Question: I have been working on a project in which I had to replicate exactly <URL>
The video tag that I have used to play a background video, displays only half in Internet Explorer, but works just fine with other browsers. The version if IE I have is 11.0 . Following is the screenshot

I tried hard, but can't put my finger exactly on where am I going wrong. I'd appreciate if someone could help me find my mistake...
Also, the footer is not being responsive.
Here is my entire code ->
Index.html
'''
<!DOCTYPE html>
<html lang="en">
<head>
<meta charset="utf-8">
<meta http-equiv="X-UA-Compatible" content="IE=edge">
<meta name="viewport" content="width=device-width, initial-scale=1">
<meta name="description" content="">
<meta name="author" content="">
<title>Project Jacquard</title>
<!-- Bootstrap Core CSS -->
<link href="css/bootstrap.min.css" rel="stylesheet">
<link href="http://fonts.googleapis.com/css?family=Karla:400,700,400italic,700italic" rel="stylesheet">
<!-- Custom CSS -->
<link href="css/one-page-wonder.css" rel="stylesheet">
<link href="css/yes.css" rel="stylesheet">
<!-- HTML5 Shim and Respond.js IE8 support of HTML5 elements and media queries -->
<!-- WARNING: Respond.js doesn't work if you view the page via file:// -->
<!--[if lt IE 9]>
<script src="https://oss.maxcdn.com/libs/html5shiv/3.7.0/html5shiv.js"></script>
<script src="https://oss.maxcdn.com/libs/respond.js/1.4.2/respond.min.js"></script>
<![endif]-->
</head>
<body>
<!-- Navigation -->
<nav class="navbar navbar-inverse navbar-fixed-top" role="navigation">
<div class="container">
<div class="navbar-header">
<span class="sr-only">Toggle navigation</span>
<span class="icon-bar"></span>
<span class="icon-bar"></span>
<span class="icon-bar"></span>
<img id="img1" src="img/jacquard-row.svg" alt="Project Jacquard" class="ri" style=""><!-- width:22.5%; -->
</div>
</div>
<!-- /.container -->
</nav>
<header class="header-image">
<div class="headline" style="height: 850px;">
<div class="container" id="content">
<h2 style="padding-bottom: 20px;">Technology woven in.</h2>
<button class="centerButton">Play Film</button>
</div>
<video class="vid" autoplay loop controls muted> <!-- id="bgvid" style="width:1349; height:600;" -->
<source src="video/Jacquard.mp4" type="video/mp4">
<img id="alternative" src="alternative.jpg" />
</video>
<iframe style="margin-top: 60px;" class="vid" id="yt" src="https://www.youtube.com/embed/qObSFfdfe7I" frameborder="0" allowfullscreen></iframe>
</div>
</header>
<!-- Page Content -->
<div class="container">
<!-- Second Featurette -->
<div class="featurette" id="services">
<h2 style="text-align: center; padding-bottom: 50px;">Introducing Project Jacquard</h2>
<img class="featurette-image img-responsive pull-left" src="img/1.jpg" style="padding-right: 50px; padding-left: 50px; padding-bottom: 50px;">
<p class="lead" style="padding-right: 50px; padding-left: 50px;">Project Jacquard makes it possible to weave touch and gesture interactivity into any textile using standard, industrial looms.</p>
<br />
<p class="lead" style="padding-right: 50px; padding-left: 50px;">Everyday objects such as clothes and furniture can be transformed into interactive surfaces.</p>
</div>
<!-- Third Featurette -->
<div class="featurette" id="contact" style="padding-top: 50px;">
<h2 style="text-align: center; padding-bottom: 50px;"> Spinning conductive yarns</h2>
<img class="featurette-image img-responsive pull-right" src="img/2.jpg" style="padding-right: 50px; padding-left: 50px; padding-bottom: 50px;">
<p class="lead" style="padding-right: 50px; padding-left: 50px;">This is possible thanks to new conductive yarns, created in collaboration with our industrial partners.</p>
<br>
<p class="lead" style="padding-right: 50px; padding-left: 50px;">Jacquard yarn structures combine thin, metallic alloys with natural and synthetic yarns like cotton, polyester, or silk, making the yarn strong enough to be woven on any industrial loom.</p>
<br>
<p class="lead" style="padding-right: 50px; padding-left: 50px;">Jacquard yarns are indistinguishable from the traditional yarns that are used to produce fabrics today.</p>
</div>
<div class="featurette" id="services"></div>
<div class="featurette" id="services" style="padding-top: 50px;">
<h2 style="text-align: center; padding-bottom: 50px;">Weaving interactive textiles</h2>
<img class="featurette-image img-responsive pull-left" src="img/3.jpg" style="padding-right: 50px; padding-left: 50px; padding-bottom: 50px;">
<img class="featurette-image img-responsive pull-left" src="img/4.jpg" style="padding-right: 50px; padding-left: 50px; padding-bottom: 50px;">
<p class="lead" style="padding-right: 50px; padding-left: 50px;">Using conductive yarns, bespoke touch and gesture-sensitive areas can be woven at precise locations, anywhere on the textile.</p>
<br />
<p class="lead" style="padding-right: 50px; padding-left: 50px;">Alternatively, sensor grids can be woven throughout the textile, creating large, interactive surfaces.</p>
</div>
<div class="featurette" id="contact" style="padding-top: 50px;">
<h2 style="text-align: center; padding-bottom: 50px;"> Embedding electronics</h2>
<img class="featurette-image img-responsive pull-right" src="img/5.jpg" style="padding-right: 50px; padding-left: 50px; padding-bottom: 50px;">
<img class="featurette-image img-responsive pull-right" src="img/6.jpg" style="padding-right: 50px; padding-left: 50px; padding-bottom: 50px;">
<p class="lead" style="padding-right: 50px; padding-left: 50px;">The complementary components are engineered to be as discreet as possible. We developed innovative techniques to attach the conductive yarns to connectors and tiny circuits, no larger than the button on a jacket. These miniaturized electronics capture touch interactions, and various gestures can be inferred using machine-learning algorithms.</p>
<br>
<p class="lead" style="padding-right: 50px; padding-left: 50px;">Captured touch and gesture data is wirelessly transmitted to mobile phones or other devices to control a wide range of functions, connecting the user to online services, apps, or phone features.</p>
<br>
<p class="lead" style="padding-right: 50px; padding-left: 50px;">LEDs, haptics, and other embedded outputs provide feedback to the user, seamlessly connecting them to the digital world.</p>
</div>
<div class="featurette" id="services" style="padding-top: 50px;">
<h2 style="text-align: center; padding-bottom: 50px;">Producing at scale</h2>
<img class="featurette-image img-responsive pull-left" src="img/7.jpg" style="padding-right: 50px; padding-left: 50px; padding-bottom: 50px;">
<img class="featurette-image img-responsive pull-left" src="img/8.jpg" style="padding-right: 50px; padding-left: 50px; padding-bottom: 50px;">
<p class="lead" style="padding-right: 50px; padding-left: 50px;">Jacquard components are cost-efficient to produce, and the yarns and fabrics can be manufactured with standard equipment used in mills around the world.</p>
<br />
<p class="lead" style="padding-right: 50px; padding-left: 50px;">One loom can generate as many different textile designs as there are people on the planet. Now that same loom can also weave in interactivity.</p>
</div>
<div class="featurette" id="contact" style="padding-top: 50px;">
<h2 style="text-align: center; padding-bottom: 50px;"> Making connected clothing</h2>
<img class="featurette-image img-responsive pull-right" src="img/9.jpg" style="padding-right: 50px; padding-left: 50px; padding-bottom: 50px;">
<img class="featurette-image img-responsive pull-right" src="img/10.jpg" style="padding-right: 50px; padding-left: 50px; padding-bottom: 50px;">
<p class="lead" style="padding-right: 50px; padding-left: 50px;">Connected clothes offer new possibilities for interacting with services, devices, and environments. These interactions can be reconfigured at any time.</p>
<br>
<p class="lead" style="padding-right: 50px; padding-left: 50px;">Jacquard is a blank canvas for the fashion industry. Designers can use it as they would any fabric, adding new layers of functionality to their designs, without having to learn about electronics.</p>
<br>
<p class="lead" style="padding-right: 50px; padding-left: 50px;">Developers will be able to connect existing apps and services to Jacquard-enabled clothes and create new features specifically for the platform.</p>
<br>
<p class="lead" style="padding-right: 50px; padding-left: 50px;">We are also developing custom connectors, electronic components, communication protocols, and an ecosystem of simple applications and cloud services.</p>
</div>
<div class="featurette" id="services" style="padding-top: 50px;">
<h3 style="text-align: center; padding-bottom: 50px;">Project Jacquard will allow designers and <br> developers to build connected, touch-sensitive <br>textiles into their own products.</h3>
</div>
<div class="featurette" id="contact" style="padding-top: 50px;">
<img src="img/jacquard-row.svg" style="margin-right: auto; margin-left: auto; padding-bottom: 10px; display: block;">
<h4 style="text-align: center; padding-bottom: 50px;">Technology woven in.</h4>
</div>
<!-- Footer -->
<footer>
<div class="row">
<div class="col-lg-12" style="padding-top: 50px; padding-bottom: 50px;">
<img src="img/googleATAP.svg" style=" padding-left: 80px; float: left; vertical-align: middle; padding-top:10px;">
<div class="left">
<ul style="padding-left: 60px;">
<li style="padding-top:20px;"><a href="https://www.google.com/intl/en/about/">About Google</a></li>
<li style="padding-left: 50px; padding-top:20px;"><a href="https://www.google.com/intl/en/policies/privacy/?fg=1">Privacy</a></li>
<li style="padding-left: 20px; padding-top:20px;"><a href="https://www.google.com/intl/en/policies/terms/regional.html">Terms</a></li>
</ul>
</div>
<div class="right">
<ul>
<li style="padding-right: 20px; padding-top:20px;">Follow Google ATAP:</li>
<li style="padding-right: 20px;"><a style="width: 40px;" href="https://plus.sandbox.google.com/+GoogleATAP/"><img src="img/gplus.svg"></a></li>
<li style="padding-right: 80px;"><a style="width: 40px;" href="https://www.youtube.com/user/GoogATAP"><img src="img/youtube.svg"></a></li>
</ul>
</div>
</div>
</div>
</footer>
</div>
<!-- /.container -->
<!-- jQuery -->
<script src="js/jquery.js"></script>
<!-- Bootstrap Core JavaScript -->
<script src="js/bootstrap.min.js"></script>
<script>
$("button").click(function () {
$("#content").hide();
$("#yt")[0].src += "?autoplay=1";
setTimeout(function(){ $("#yt").show(); }, 200);
});
</script>
</body>
</html>
'''
CSS file 1 ->
'''
body {
-webkit-animation-delay: 0.1s;
-webkit-animation-name: fontfix;
-webkit-animation-duration: 0.1s;
-webkit-animation-iteration-count: 1;
-webkit-animation-timing-function: linear;
overflow-x:hidden; }
/*video {display: block;}*/
@-webkit-keyframes fontfix {
from { opacity: 1; }
to { opacity: 1; } }
.navbar-inverse { background-color: #fff; }
.navbar { min-height: 82px; }
img.ri { position: absolute; max-width: 80%; top: 10%; left: 10%; border-radius: 3px; /*box-shadow: 0 3px 6px rgba(0,0,0,0.9);*/ }
img.ri:empty { top: 50%; left: 50%; -webkit-transform: translate(-50%, -50%); -moz-transform: translate(-50%, -50%); -ms-transform: translate(-50%, -50%); -o-transform: translate(-50%,
-50%); transform: translate(-50%, -50%); }
video#bgvid { position: relative; top: 50%; left: 50%; min-width: 100%; min-height: 100%; width: auto; height: auto; z-index: -100;
-webkit-transform: translateX(-50%) translateY(-50%); transform: translateX(-50%) translateY(-50%); background-size: cover; }
.google-front-button{ border-radius: 0; border: 2px solid #fff; height: 50px; line-height: 44px; padding: 0 30px 2px; text-transform: none; transition: all .4s ease-in-out; }
.centerButton {
display: block;
height: 50px;
width: 145px;
background-color: rgba(255, 255, 255, 0);
border: 2px solid rgba(255, 255, 255, 0.9);
color: rgba(255, 255, 255, 0.9);
margin: 0px auto 0px auto;
text-align: center;
font: bold 1.2em/10px "Helvetica Neue", Arial, Helvetica, Geneva, sans-serif;
padding: 17px 10px;
transition: background-color 0.5s ease-in-out;
transition: border 0.5s ease-in-out;
} /* a.centerButton {
text-decoration: none; }
*/ a:hover { color: rgba(255, 255, 255, 0.9); }
a.centerButton:hover { text-decoration:none; background-color: rgba(255, 255, 255, 0.4); color: rgba(255, 255, 255, 0.9); border: 2px solid rgba(255, 255, 255, 0.3); transition: background-color 0.5s ease-in-out;
transition: border 0.5s ease-in-out; }
.headline {
padding: 250px 0 1px 0; }
.headline h2 { font-family: "Karla",sans-serif;
font-size: 38px;
color: #fff;
/*background: #fff;*/
/*background: rgba(255,255,255,0.9);*/ }
h2{
font-family: "Karla",sans-serif;
font-size: 40px; }
.lead{
font-family: "Karla",sans-serif;
font-size: 17px;
color: #404040;
letter-spacing: 1px;
line-height: 35px;
font-weight: 300; }
.container { width: auto; /*1170px*/ }
#contact{
background-color: rgba(230,230,230,.8); }
h3{
font-family: "Karla",sans-serif;
font-size: 35px;
color: #676767; }
h4{
font-family: "Karla",sans-serif;
font-size: 17px;
color: black; }
ul {
list-style-type: none;
margin: 0;
padding: 0;
overflow: hidden; }
li{
float: left;
font-family: "Karla",sans-serif;
font-size: 16px; }
a {
font-family: "Karla",sans-serif;
font-size: 16px;
display: block;
width: 100px;
color:#676767; }
a:hover{
color:#676767;
text-decoration: underline; }
.left{
float: left; }
.right{
float: right; }
.vid {
min-width: 100%;
min-height: 100%;
width: auto;
height: auto;
object-fit: cover;
z-index: -1;
position: absolute;
-webkit-transform: translateX(-50%) translateY(-50%);
transform: translateX(-50%) translateY(-50%);
background-size: cover; }
#yt {
display: none;
z-index: 1; }
#content { }
'''
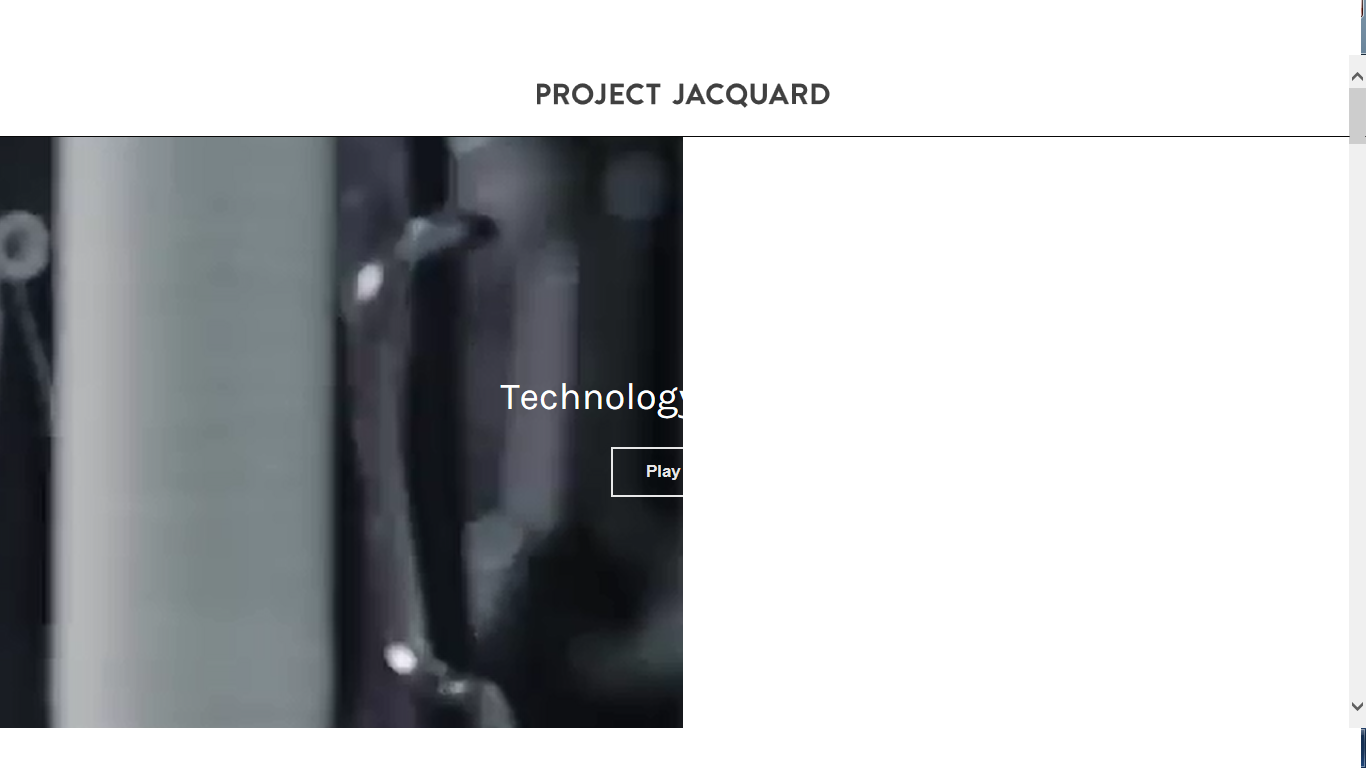
Answer: Ok, i found the answer myself by playing with the code a bit. All i needed to do is add this 'particular' line to the .vid, for the IE translation
'''
-ms-transform: translateX(0%) translateY(-50%);
'''
It covers up the screen all nice and good in IE too! Hope it helps someone who is stuck like i was! Cheers!